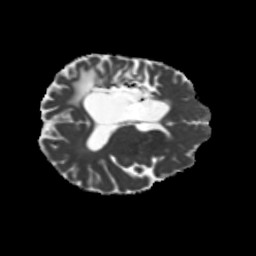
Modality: MD
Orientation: axial
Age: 31
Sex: female
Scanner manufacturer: siemens
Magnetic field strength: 3 T
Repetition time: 5.25 s
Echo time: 0.08 s